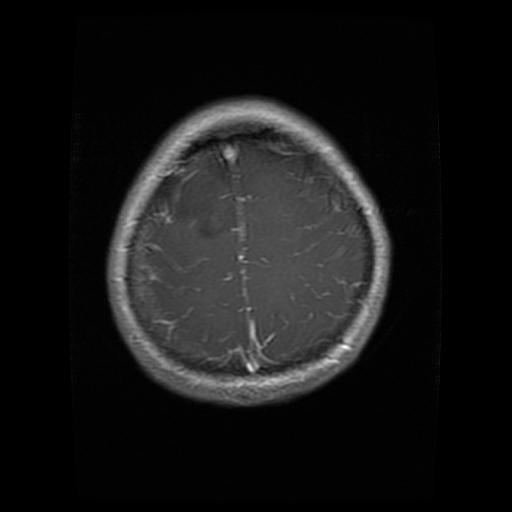
Label: glioma